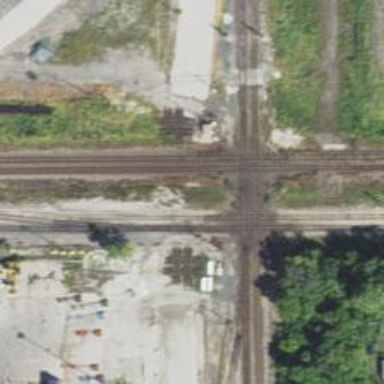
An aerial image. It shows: Railway crossing.